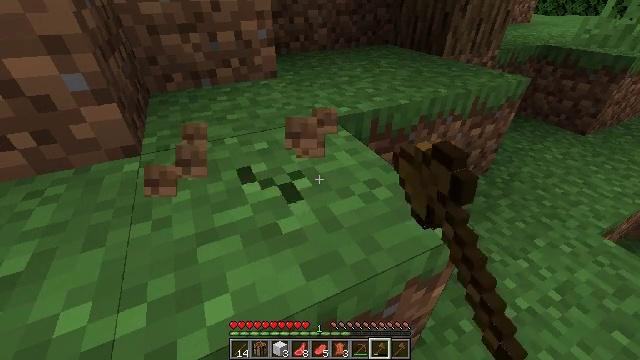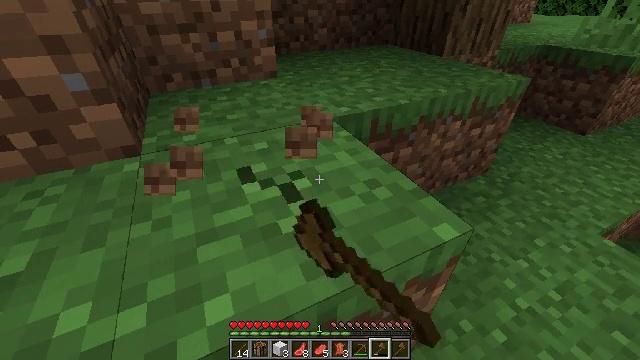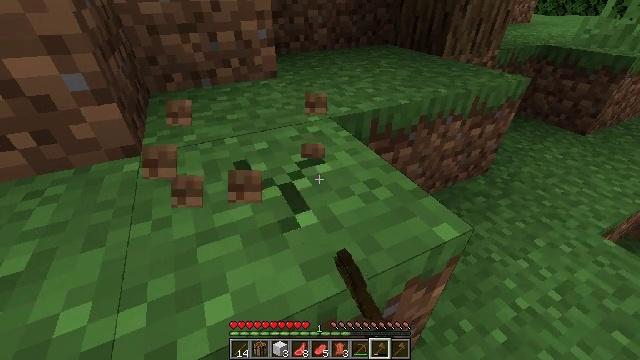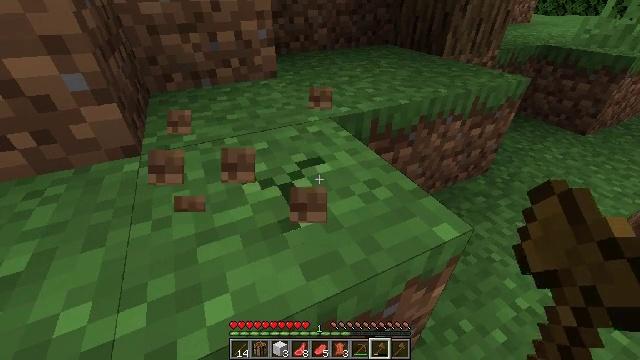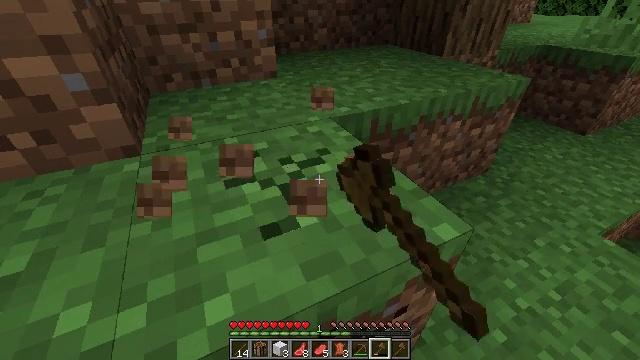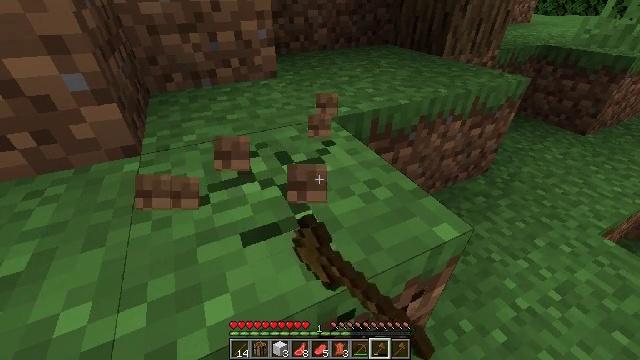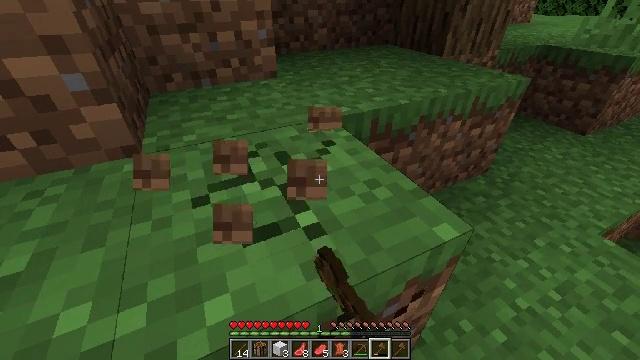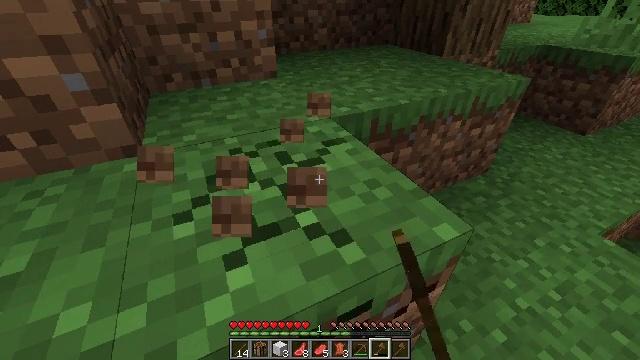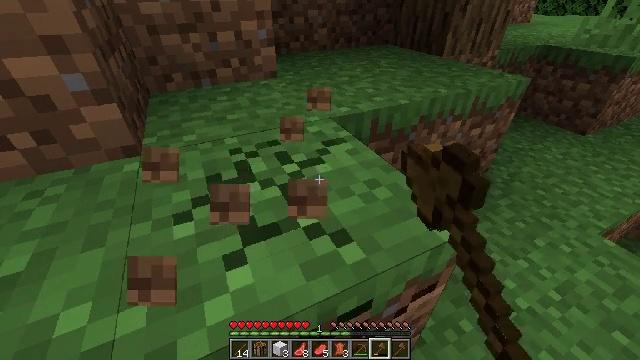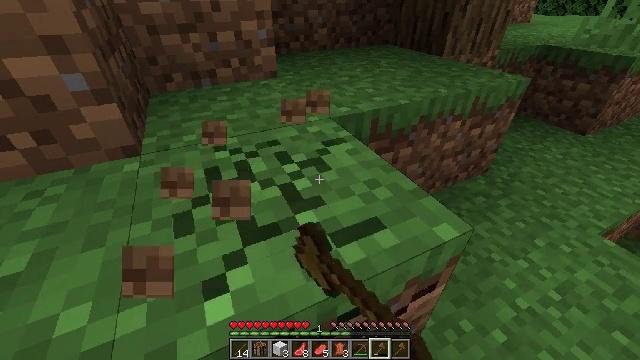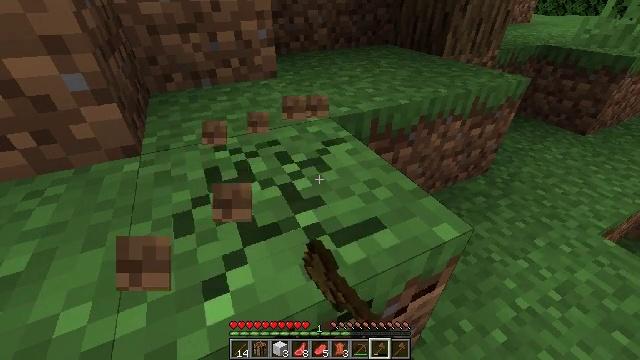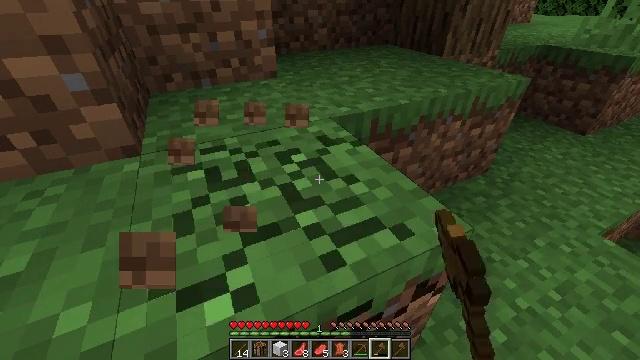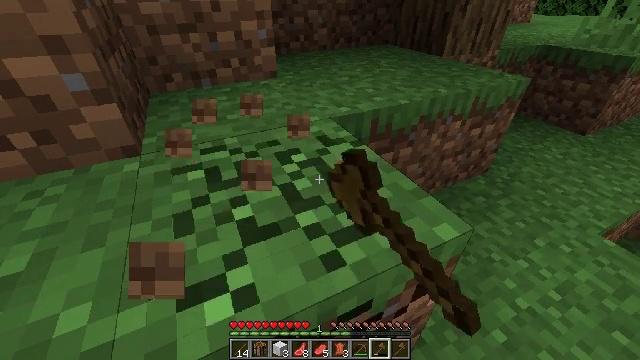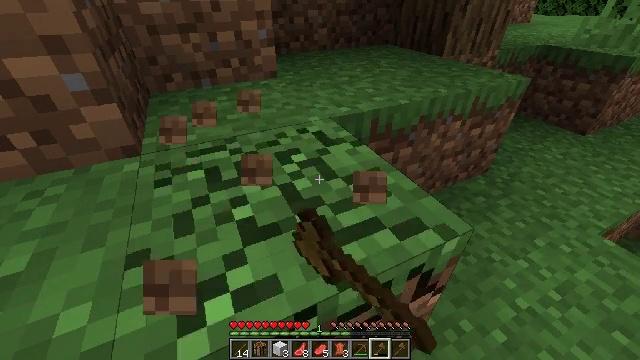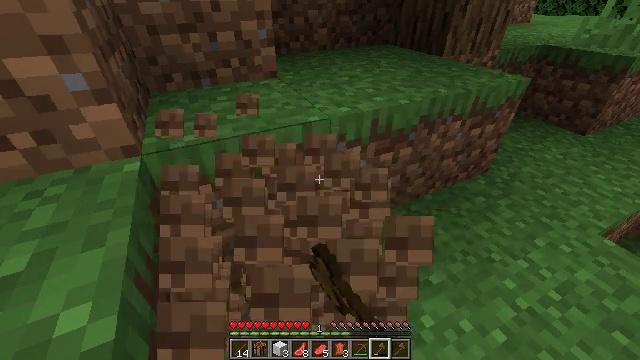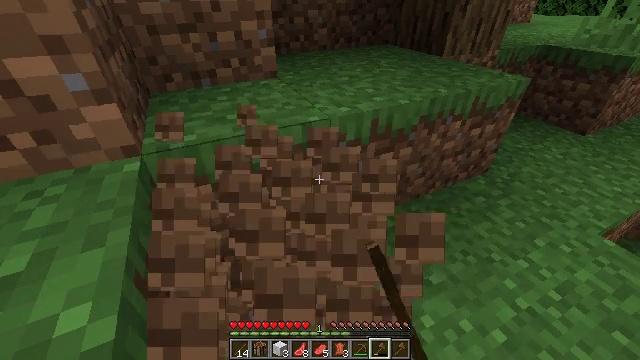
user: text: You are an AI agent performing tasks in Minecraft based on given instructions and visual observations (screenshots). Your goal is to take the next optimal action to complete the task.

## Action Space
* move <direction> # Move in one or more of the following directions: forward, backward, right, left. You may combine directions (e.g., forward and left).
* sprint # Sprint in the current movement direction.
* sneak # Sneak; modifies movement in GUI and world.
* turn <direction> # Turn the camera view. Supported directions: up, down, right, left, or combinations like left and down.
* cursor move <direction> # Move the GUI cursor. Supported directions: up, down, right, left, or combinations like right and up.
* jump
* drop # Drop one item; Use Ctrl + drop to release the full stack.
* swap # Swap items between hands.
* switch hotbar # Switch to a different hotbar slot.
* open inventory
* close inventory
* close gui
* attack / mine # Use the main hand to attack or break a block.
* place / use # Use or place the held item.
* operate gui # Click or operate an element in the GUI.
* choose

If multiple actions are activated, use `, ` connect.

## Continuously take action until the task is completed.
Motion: motion action
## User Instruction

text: Collect the grass block using a shovel.
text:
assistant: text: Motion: attack / mine
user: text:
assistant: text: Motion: attack / mine
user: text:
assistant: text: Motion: attack / mine
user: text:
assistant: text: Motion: attack / mine
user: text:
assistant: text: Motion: attack / mine
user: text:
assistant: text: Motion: attack / mine
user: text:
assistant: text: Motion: attack / mine
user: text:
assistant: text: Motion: attack / mine
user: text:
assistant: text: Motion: attack / mine
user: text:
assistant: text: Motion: attack / mine
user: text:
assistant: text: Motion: attack / mine
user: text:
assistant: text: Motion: attack / mine
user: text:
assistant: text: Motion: attack / mine
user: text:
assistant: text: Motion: attack / mine
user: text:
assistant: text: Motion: attack / mine
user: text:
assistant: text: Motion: attack / mine
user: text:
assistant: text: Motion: attack / mine
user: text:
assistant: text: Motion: attack / mine
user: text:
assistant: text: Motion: attack / mine
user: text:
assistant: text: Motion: attack / mine